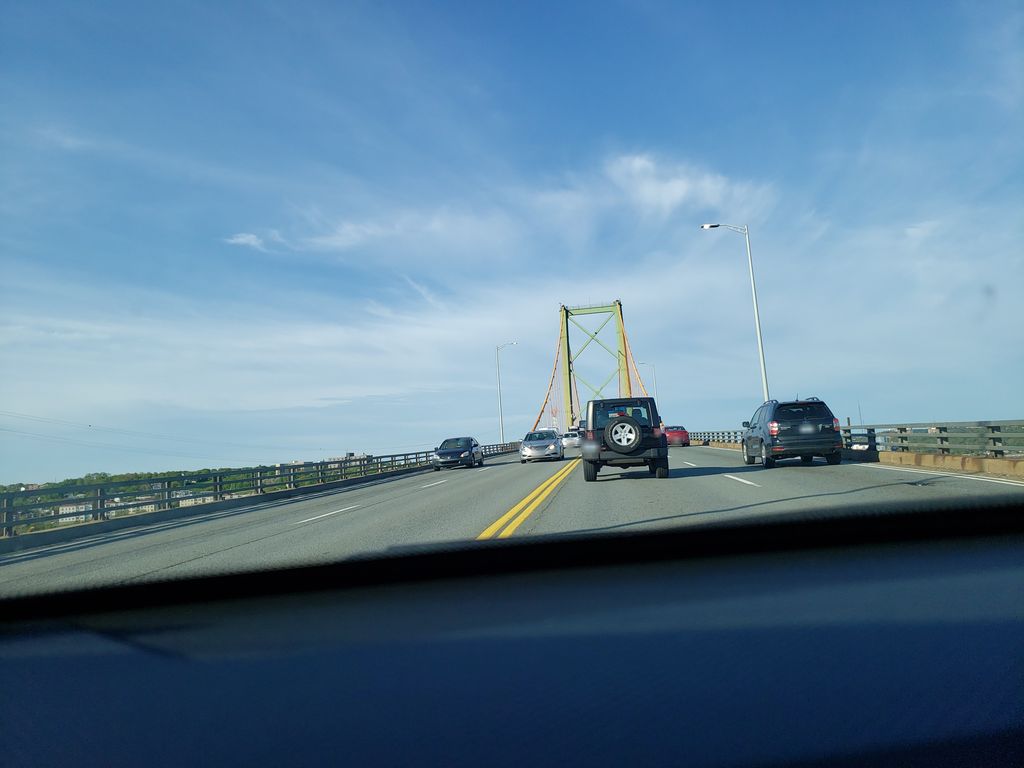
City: halifax